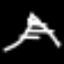
Label: The Eiffel Tower